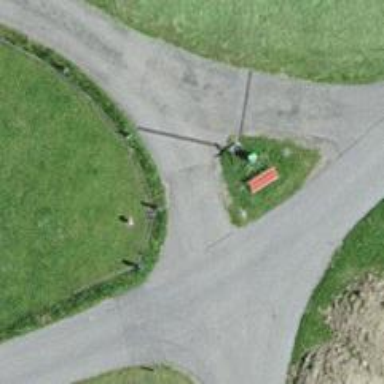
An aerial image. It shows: Guidepost providing information.